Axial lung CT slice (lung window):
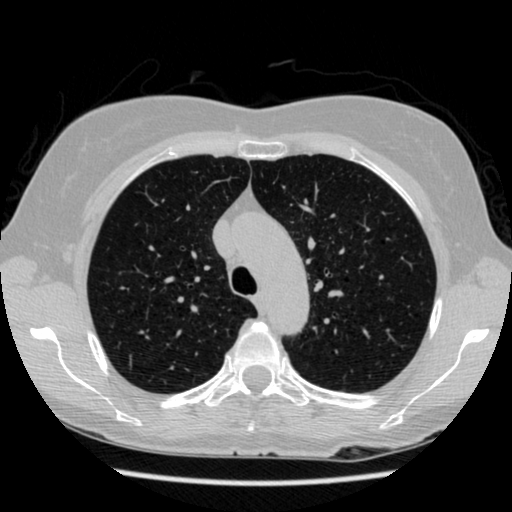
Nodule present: no